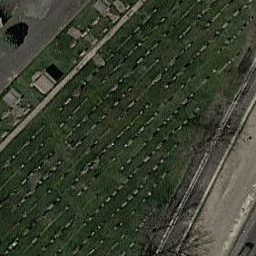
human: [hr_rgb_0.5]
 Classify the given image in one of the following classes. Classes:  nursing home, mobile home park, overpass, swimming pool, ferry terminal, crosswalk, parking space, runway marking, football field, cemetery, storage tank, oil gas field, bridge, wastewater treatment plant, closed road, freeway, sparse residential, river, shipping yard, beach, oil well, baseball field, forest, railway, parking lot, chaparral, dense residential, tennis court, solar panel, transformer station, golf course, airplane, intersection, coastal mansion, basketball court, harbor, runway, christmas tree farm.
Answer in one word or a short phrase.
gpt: cemetery